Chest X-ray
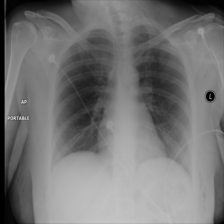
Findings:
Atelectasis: negative
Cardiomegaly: negative
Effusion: negative
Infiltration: negative
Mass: negative
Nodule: negative
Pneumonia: negative
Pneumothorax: negative
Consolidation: negative
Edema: negative
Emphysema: negative
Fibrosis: negative
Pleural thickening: negative
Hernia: negative